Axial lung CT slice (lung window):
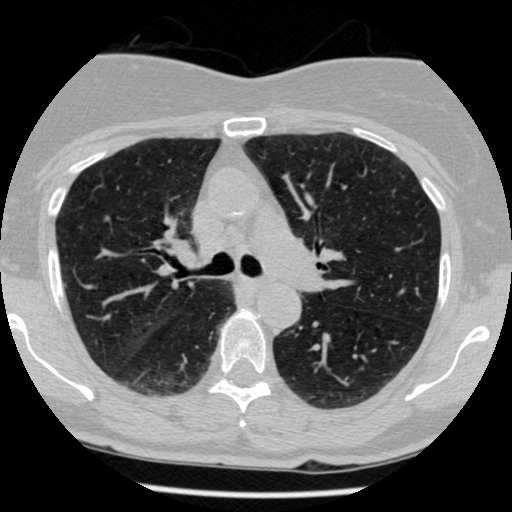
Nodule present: no